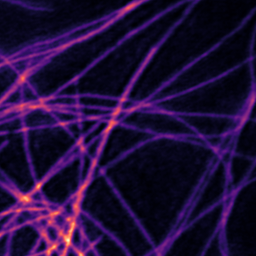
Label: Super-resolution Microtubules image